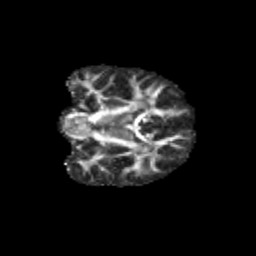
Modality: FA
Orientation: coronal
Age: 10
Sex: female
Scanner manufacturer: siemens
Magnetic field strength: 3 T
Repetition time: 3.8 s
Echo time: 0.07 s